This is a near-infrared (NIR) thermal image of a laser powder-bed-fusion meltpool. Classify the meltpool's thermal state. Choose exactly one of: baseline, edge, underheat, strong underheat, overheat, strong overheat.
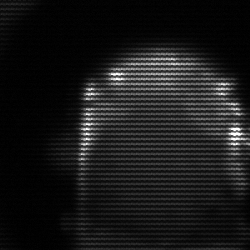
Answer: baseline